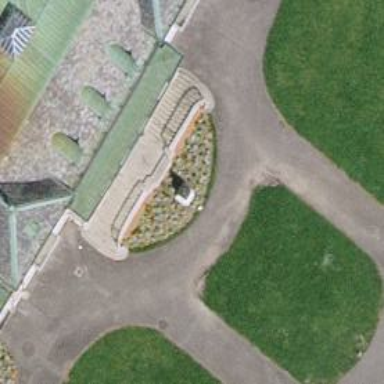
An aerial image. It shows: Statue is featured in the image.